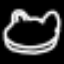
Label: frog